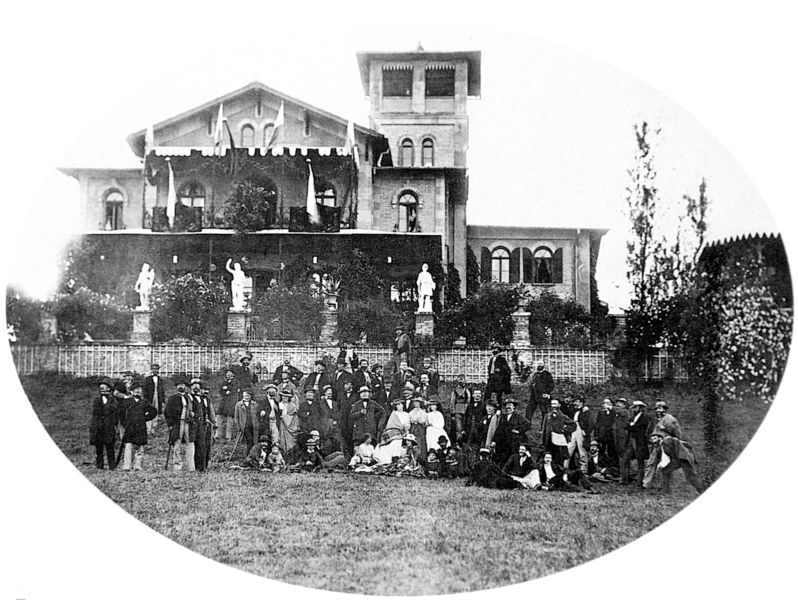
Titel: Festgesellschaft anlässlich der Vollendung der Villenkolonie in Niederpöcking vor der Villa Knorr
Künstler: Joseph Albert
Standort: Feldkirchen
Institution: Privatbesitz Gerda Schnitzlein
Schlagwörter: baum, dunkel, gruppe, himmel, mann, weiß, bäume, dreieck, frauen, menschen, sitzen, blume, blumen, damen, fenster, frau, grau, hell, hut, hüte, kleid, kleider, männer, schwarz, säulen, blüten, dach, gebäude, gras, haus, park, rasen, rosen, schirm, wiese, zaun, fest, gesellschaft, herren, leute, menge, versammlung, anzug, anzüge, bart, diener, mensch, stehen, gruppenportrait, portrait, spiegelung, strauch, busch, büsche, gatter, gitter, sträucher, figur, familie, kind, personen, pflanzen, fensterläden, kinder, oval, turm, garten, ranken, skulptur, balkon, terrasse, liegen, bogen, fahnen, fassade, italien, gehstock, fahne, hosen, dächer, giebel, mauer, hecke, lattenzaun, amerika, figuren, rundbogen, banner, soldaten, geländer, plastik, sakko, zinnen, foto, fotografie, panorama, photographie, bögen, fensterladen, loggia, offen, bücken, palast, stockwerk, schwarzweiss, uniform, stöcke, schirme, jalousie, posieren, treffen, gruppenbild, photo, villa, zacken, sims, gesims, skulpturen, statuen, mauern, menschengruppe, etagen, herrenhaus, zentrum, männder, flaggen, usa, tur, stockwerke, feierlichkeit, aufnahme, offiziere, dachrinne, toscana, verein, großfamilie, markise, etage, podeste, postamente, fasade, vorgarten, gemischt, jalousien, balkn, gardin, gruppenfoto, gruppenphoto, herrren, kindeer, kolonial, viella, wiee, sacko, zeun, rankgitter, 19. jahrhundert, #menschen, roseninsel, gruppenbild#